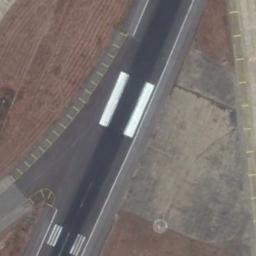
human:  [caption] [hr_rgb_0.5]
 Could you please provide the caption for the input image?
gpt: The runway is on the bare land next to the grass .

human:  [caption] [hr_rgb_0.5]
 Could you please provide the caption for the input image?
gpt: Next to the two connected runways is yellow bare ground with white short and thick markings on the runway .

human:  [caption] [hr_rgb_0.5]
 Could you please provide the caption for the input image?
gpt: The runway goes through the clearing and several touchdown zone markings and aiming point markings are on the runway .

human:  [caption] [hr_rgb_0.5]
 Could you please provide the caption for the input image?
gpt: The runway is marked with lines .

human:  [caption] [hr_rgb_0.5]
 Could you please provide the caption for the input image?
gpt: There are brown bare land beside the runway .